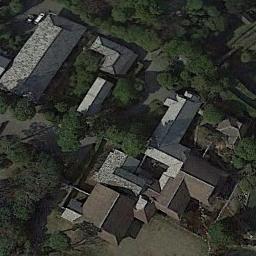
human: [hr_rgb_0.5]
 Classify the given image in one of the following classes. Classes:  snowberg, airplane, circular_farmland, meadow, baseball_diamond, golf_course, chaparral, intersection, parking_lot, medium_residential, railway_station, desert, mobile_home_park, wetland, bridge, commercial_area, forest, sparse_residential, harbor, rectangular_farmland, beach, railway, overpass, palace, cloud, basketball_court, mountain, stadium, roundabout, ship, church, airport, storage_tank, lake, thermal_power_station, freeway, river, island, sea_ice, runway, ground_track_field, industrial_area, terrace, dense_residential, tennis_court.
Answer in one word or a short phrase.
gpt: palace